Interaction volume radius: 10 \u00c5
Interaction volume height: 15 \u00c5
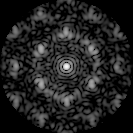
Disorder parameter: 0.5463